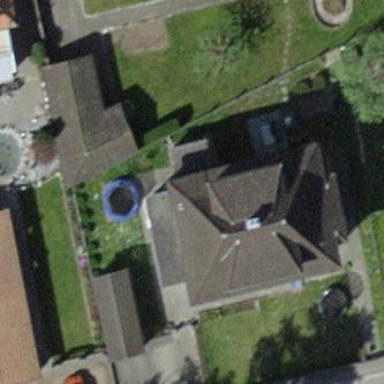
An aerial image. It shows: Terrace building with hipped roof made of roof tiles.